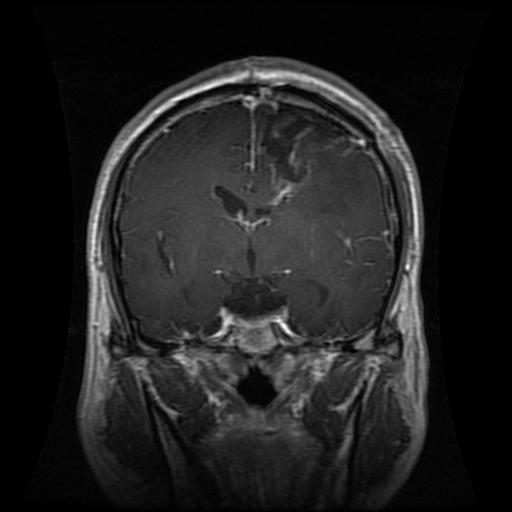
Label: glioma